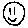
Label: smiley face